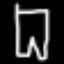
Label: pants